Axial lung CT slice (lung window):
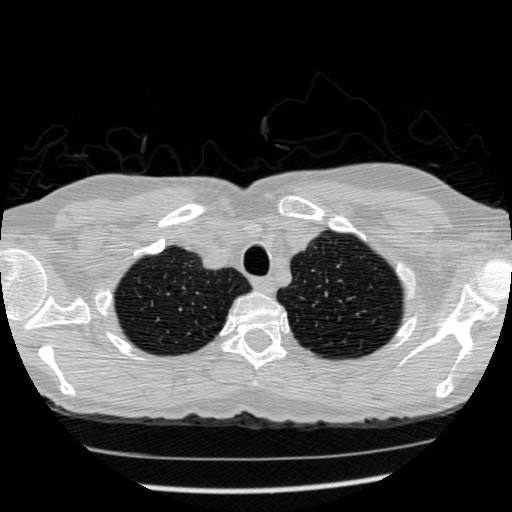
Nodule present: no